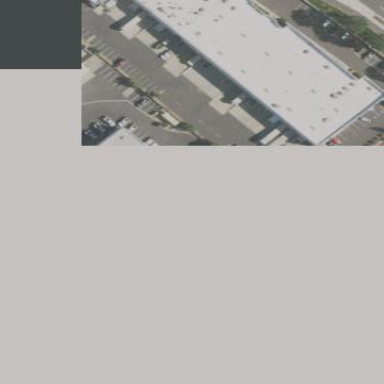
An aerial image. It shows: Industrial building.